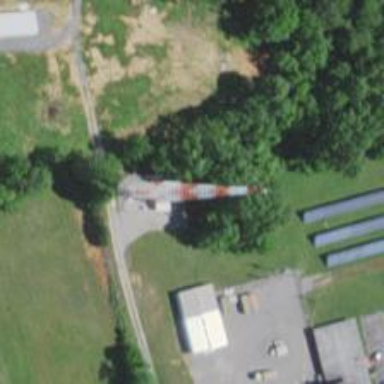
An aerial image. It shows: Mast tower used for communication.